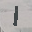
Label: 1